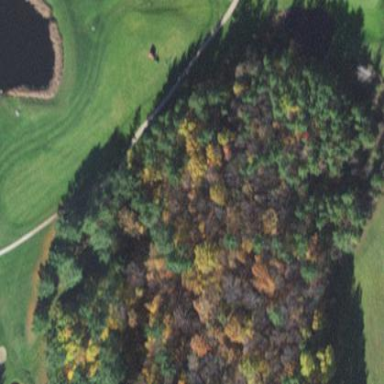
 with lush green grass covering the ground."